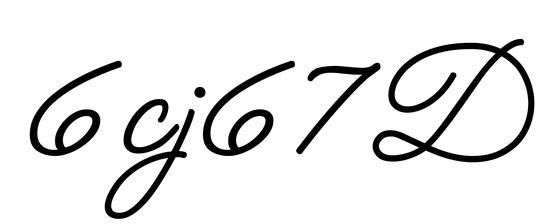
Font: MeowScript-Regular